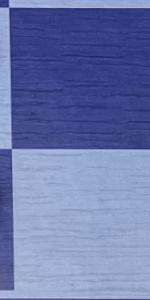
Label: Empty